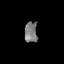
Tissue: skin
Cell type: Epithelial cells
Senescence score: 0.8203
Nuclear area (px): 263
Mean DAPI intensity: 122.92